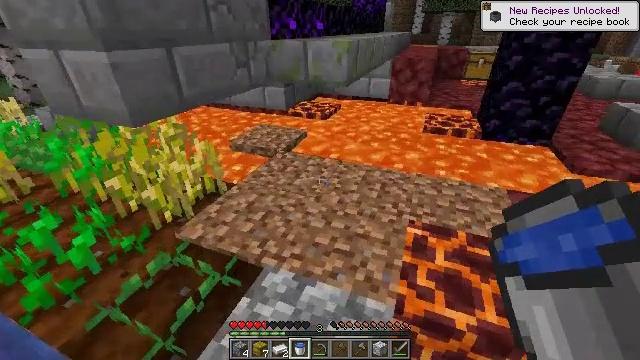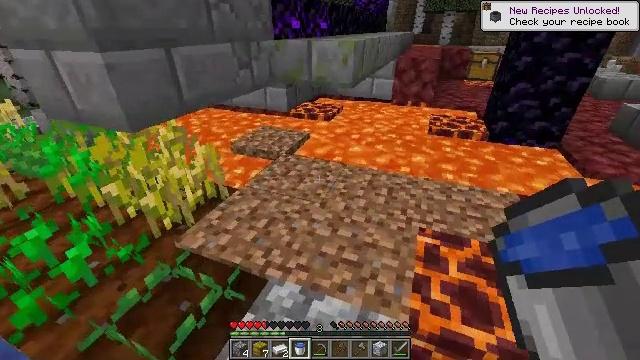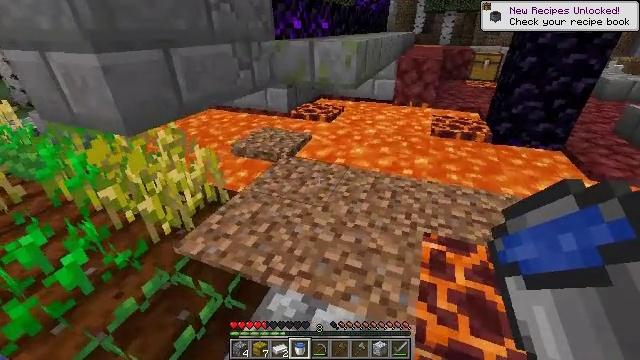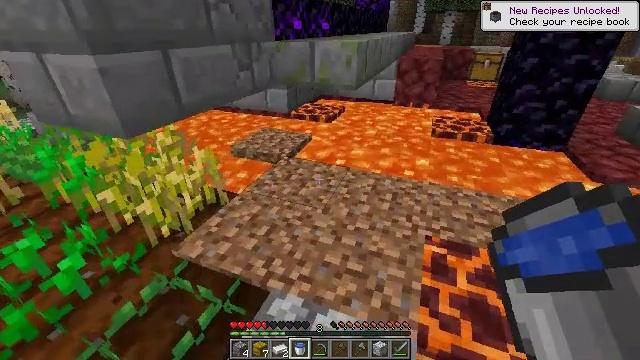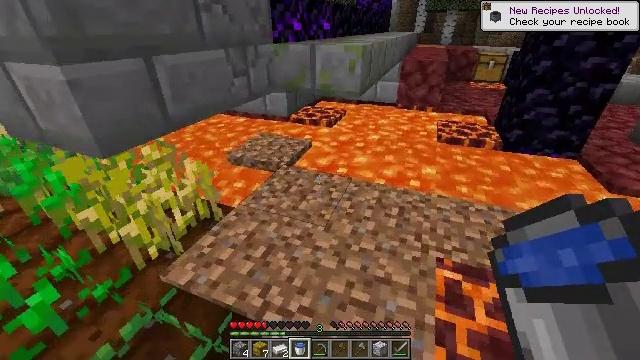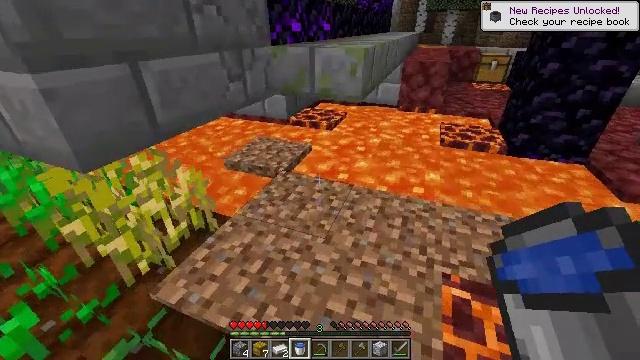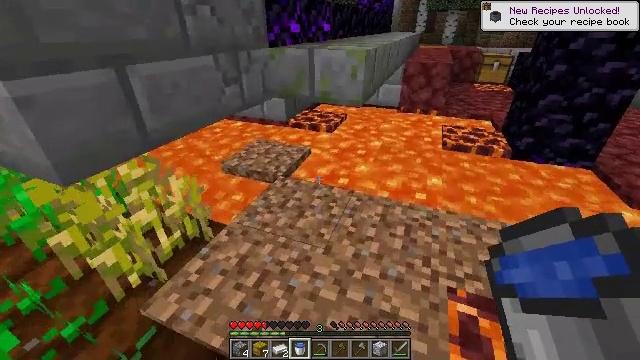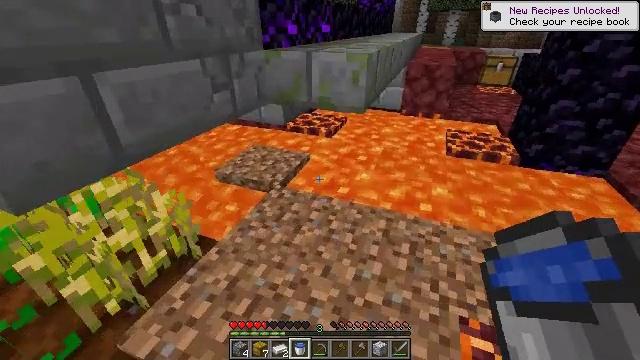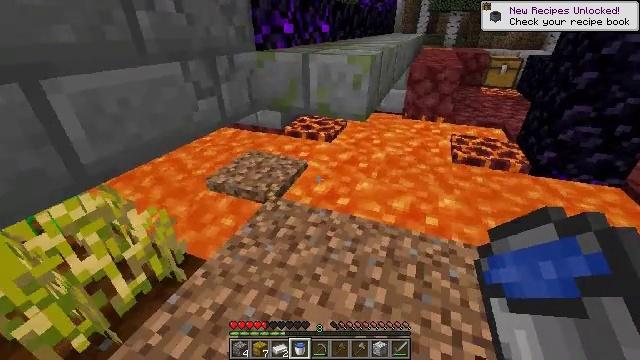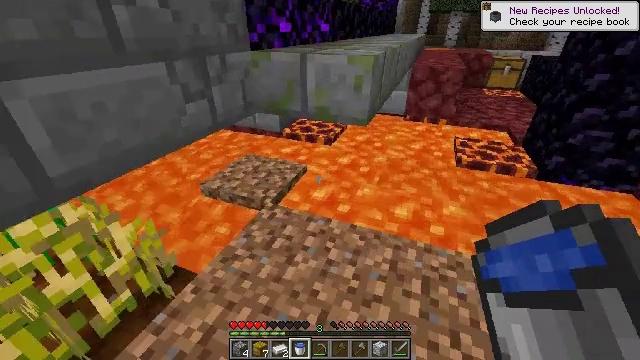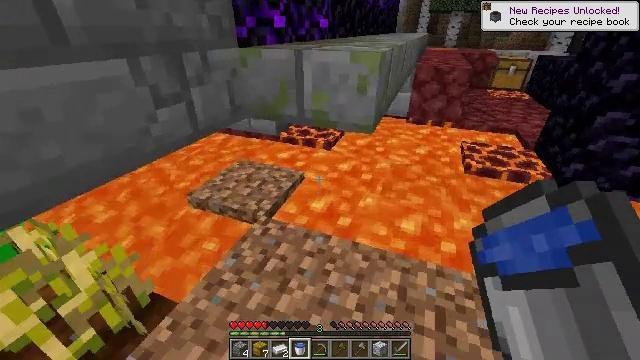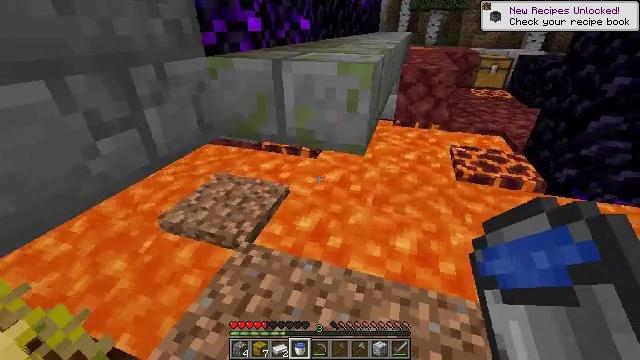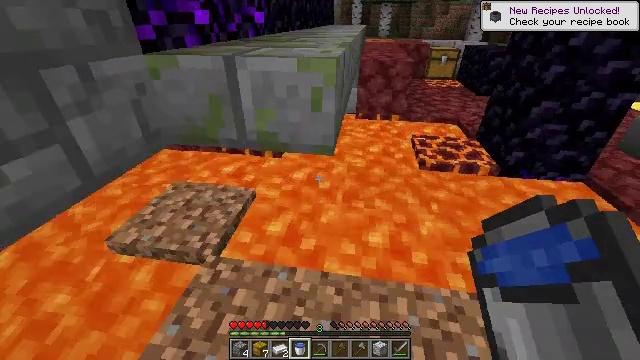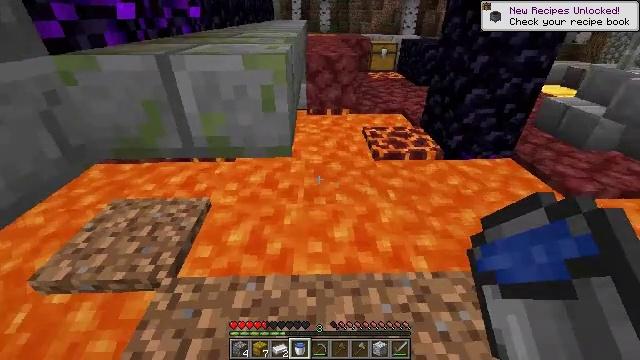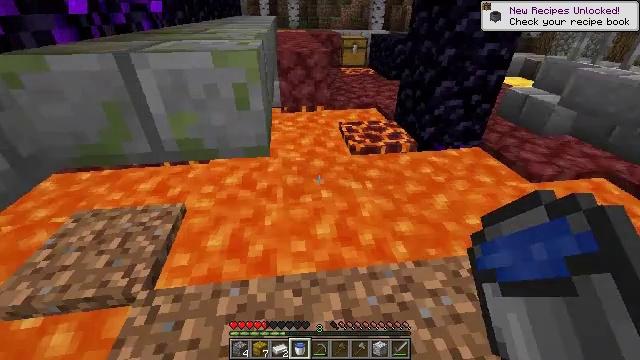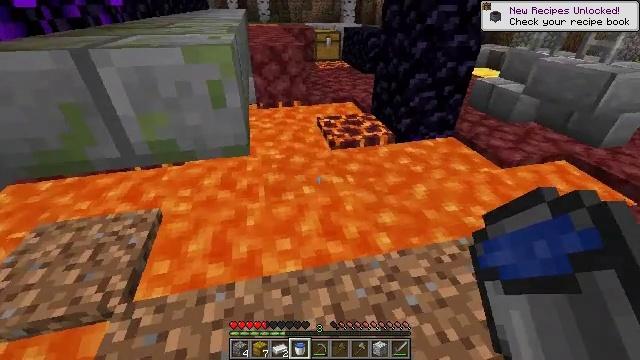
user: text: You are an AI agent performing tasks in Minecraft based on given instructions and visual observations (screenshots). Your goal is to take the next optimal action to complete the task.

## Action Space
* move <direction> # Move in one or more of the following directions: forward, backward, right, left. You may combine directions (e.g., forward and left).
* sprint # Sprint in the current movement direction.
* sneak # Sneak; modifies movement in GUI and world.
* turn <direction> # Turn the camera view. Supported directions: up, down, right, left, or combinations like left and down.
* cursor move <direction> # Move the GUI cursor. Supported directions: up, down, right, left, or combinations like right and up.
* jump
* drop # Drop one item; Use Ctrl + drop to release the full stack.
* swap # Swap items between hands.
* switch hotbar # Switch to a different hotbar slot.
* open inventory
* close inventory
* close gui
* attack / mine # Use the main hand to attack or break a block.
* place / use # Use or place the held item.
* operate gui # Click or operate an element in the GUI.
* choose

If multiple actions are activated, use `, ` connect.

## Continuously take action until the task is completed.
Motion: motion action
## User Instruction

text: Collect mossy stone brick slab for building.
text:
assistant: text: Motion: no_op
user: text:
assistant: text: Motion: no_op
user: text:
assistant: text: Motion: move forward
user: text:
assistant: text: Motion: move forward
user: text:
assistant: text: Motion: move forward
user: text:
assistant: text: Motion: move forward
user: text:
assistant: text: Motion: move forward
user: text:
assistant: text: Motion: move forward
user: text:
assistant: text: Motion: move forward
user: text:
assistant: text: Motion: move forward
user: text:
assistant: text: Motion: move forward, turn right
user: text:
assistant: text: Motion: turn right and down
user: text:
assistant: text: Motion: turn right
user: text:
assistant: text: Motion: turn right
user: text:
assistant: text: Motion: turn right and down
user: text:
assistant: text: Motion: turn right
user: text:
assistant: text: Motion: no_op
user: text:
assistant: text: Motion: turn right and down
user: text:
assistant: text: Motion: turn right and down
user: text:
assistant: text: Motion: turn right and down
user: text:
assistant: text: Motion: turn right
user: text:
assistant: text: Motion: turn right
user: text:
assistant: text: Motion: no_op
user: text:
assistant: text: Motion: no_op
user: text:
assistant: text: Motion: no_op
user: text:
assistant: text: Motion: no_op
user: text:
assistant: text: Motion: no_op
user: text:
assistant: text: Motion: no_op
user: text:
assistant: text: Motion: no_op
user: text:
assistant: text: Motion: turn left and up